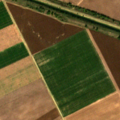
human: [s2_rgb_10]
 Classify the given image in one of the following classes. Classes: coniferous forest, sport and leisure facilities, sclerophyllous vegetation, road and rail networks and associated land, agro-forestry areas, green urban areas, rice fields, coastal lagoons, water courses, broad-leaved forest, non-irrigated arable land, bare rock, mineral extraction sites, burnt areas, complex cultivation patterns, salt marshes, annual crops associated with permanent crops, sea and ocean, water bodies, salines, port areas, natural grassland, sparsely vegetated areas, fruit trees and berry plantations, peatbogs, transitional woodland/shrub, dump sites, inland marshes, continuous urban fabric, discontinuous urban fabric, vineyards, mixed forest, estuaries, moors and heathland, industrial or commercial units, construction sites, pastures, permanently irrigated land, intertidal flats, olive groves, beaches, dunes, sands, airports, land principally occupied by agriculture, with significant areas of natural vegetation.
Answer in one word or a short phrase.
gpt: non-irrigated arable land, water courses